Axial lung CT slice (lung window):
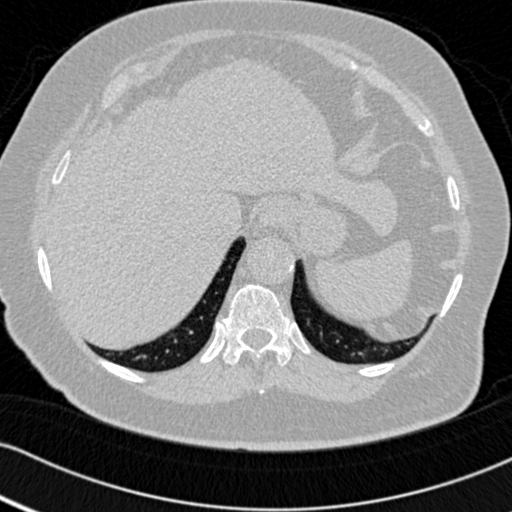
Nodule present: no